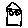
Label: house